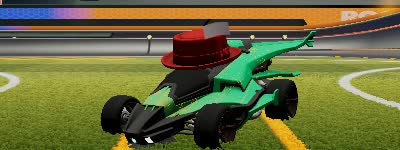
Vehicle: aftershock